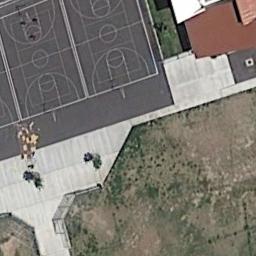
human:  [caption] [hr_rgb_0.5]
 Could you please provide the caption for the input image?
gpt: There are two basketball courts on the open place next to a red buildings .

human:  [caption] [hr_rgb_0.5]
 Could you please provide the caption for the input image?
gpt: Beside the basketball courts there is a bare lawn and some buildings .

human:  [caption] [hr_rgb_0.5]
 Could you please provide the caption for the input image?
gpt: There are two basketball courts in the upper left corner .

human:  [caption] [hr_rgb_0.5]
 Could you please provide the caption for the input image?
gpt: Some basketball courts on the lawn and a building beside .

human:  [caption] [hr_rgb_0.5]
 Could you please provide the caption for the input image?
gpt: The red house is next to two basketball courts .